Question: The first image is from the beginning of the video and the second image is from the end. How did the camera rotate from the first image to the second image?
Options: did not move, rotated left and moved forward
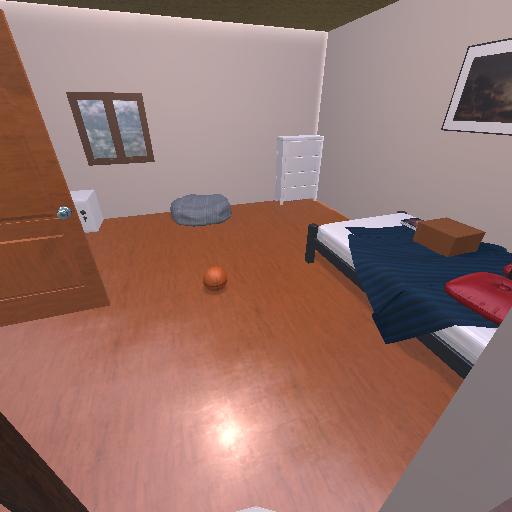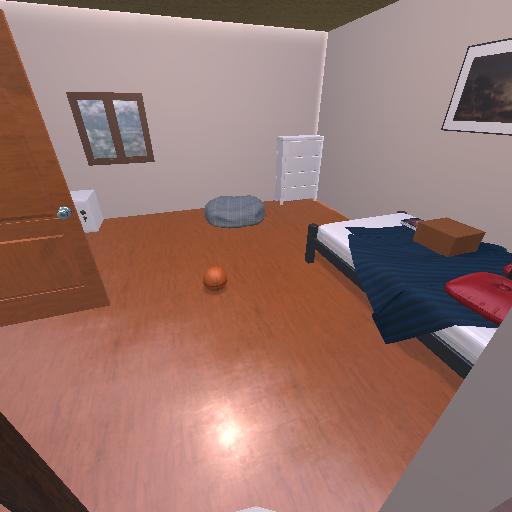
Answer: did not move